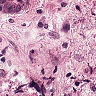
Metastatic tissue present: yes